Interaction volume radius: 5 \u00c5
Interaction volume height: 10 \u00c5
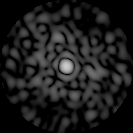
Disorder parameter: 0.8711